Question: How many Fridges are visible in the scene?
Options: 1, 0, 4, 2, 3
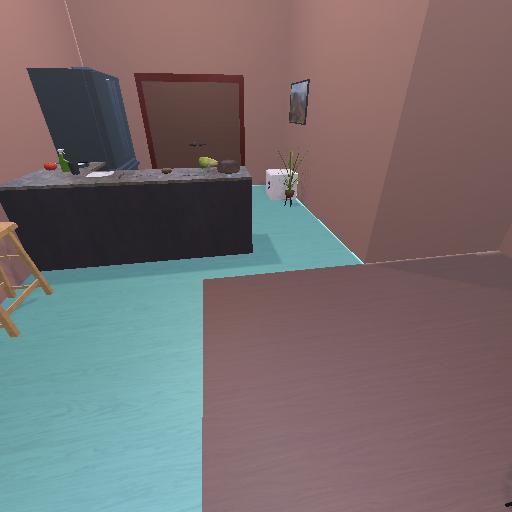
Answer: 1